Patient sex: M
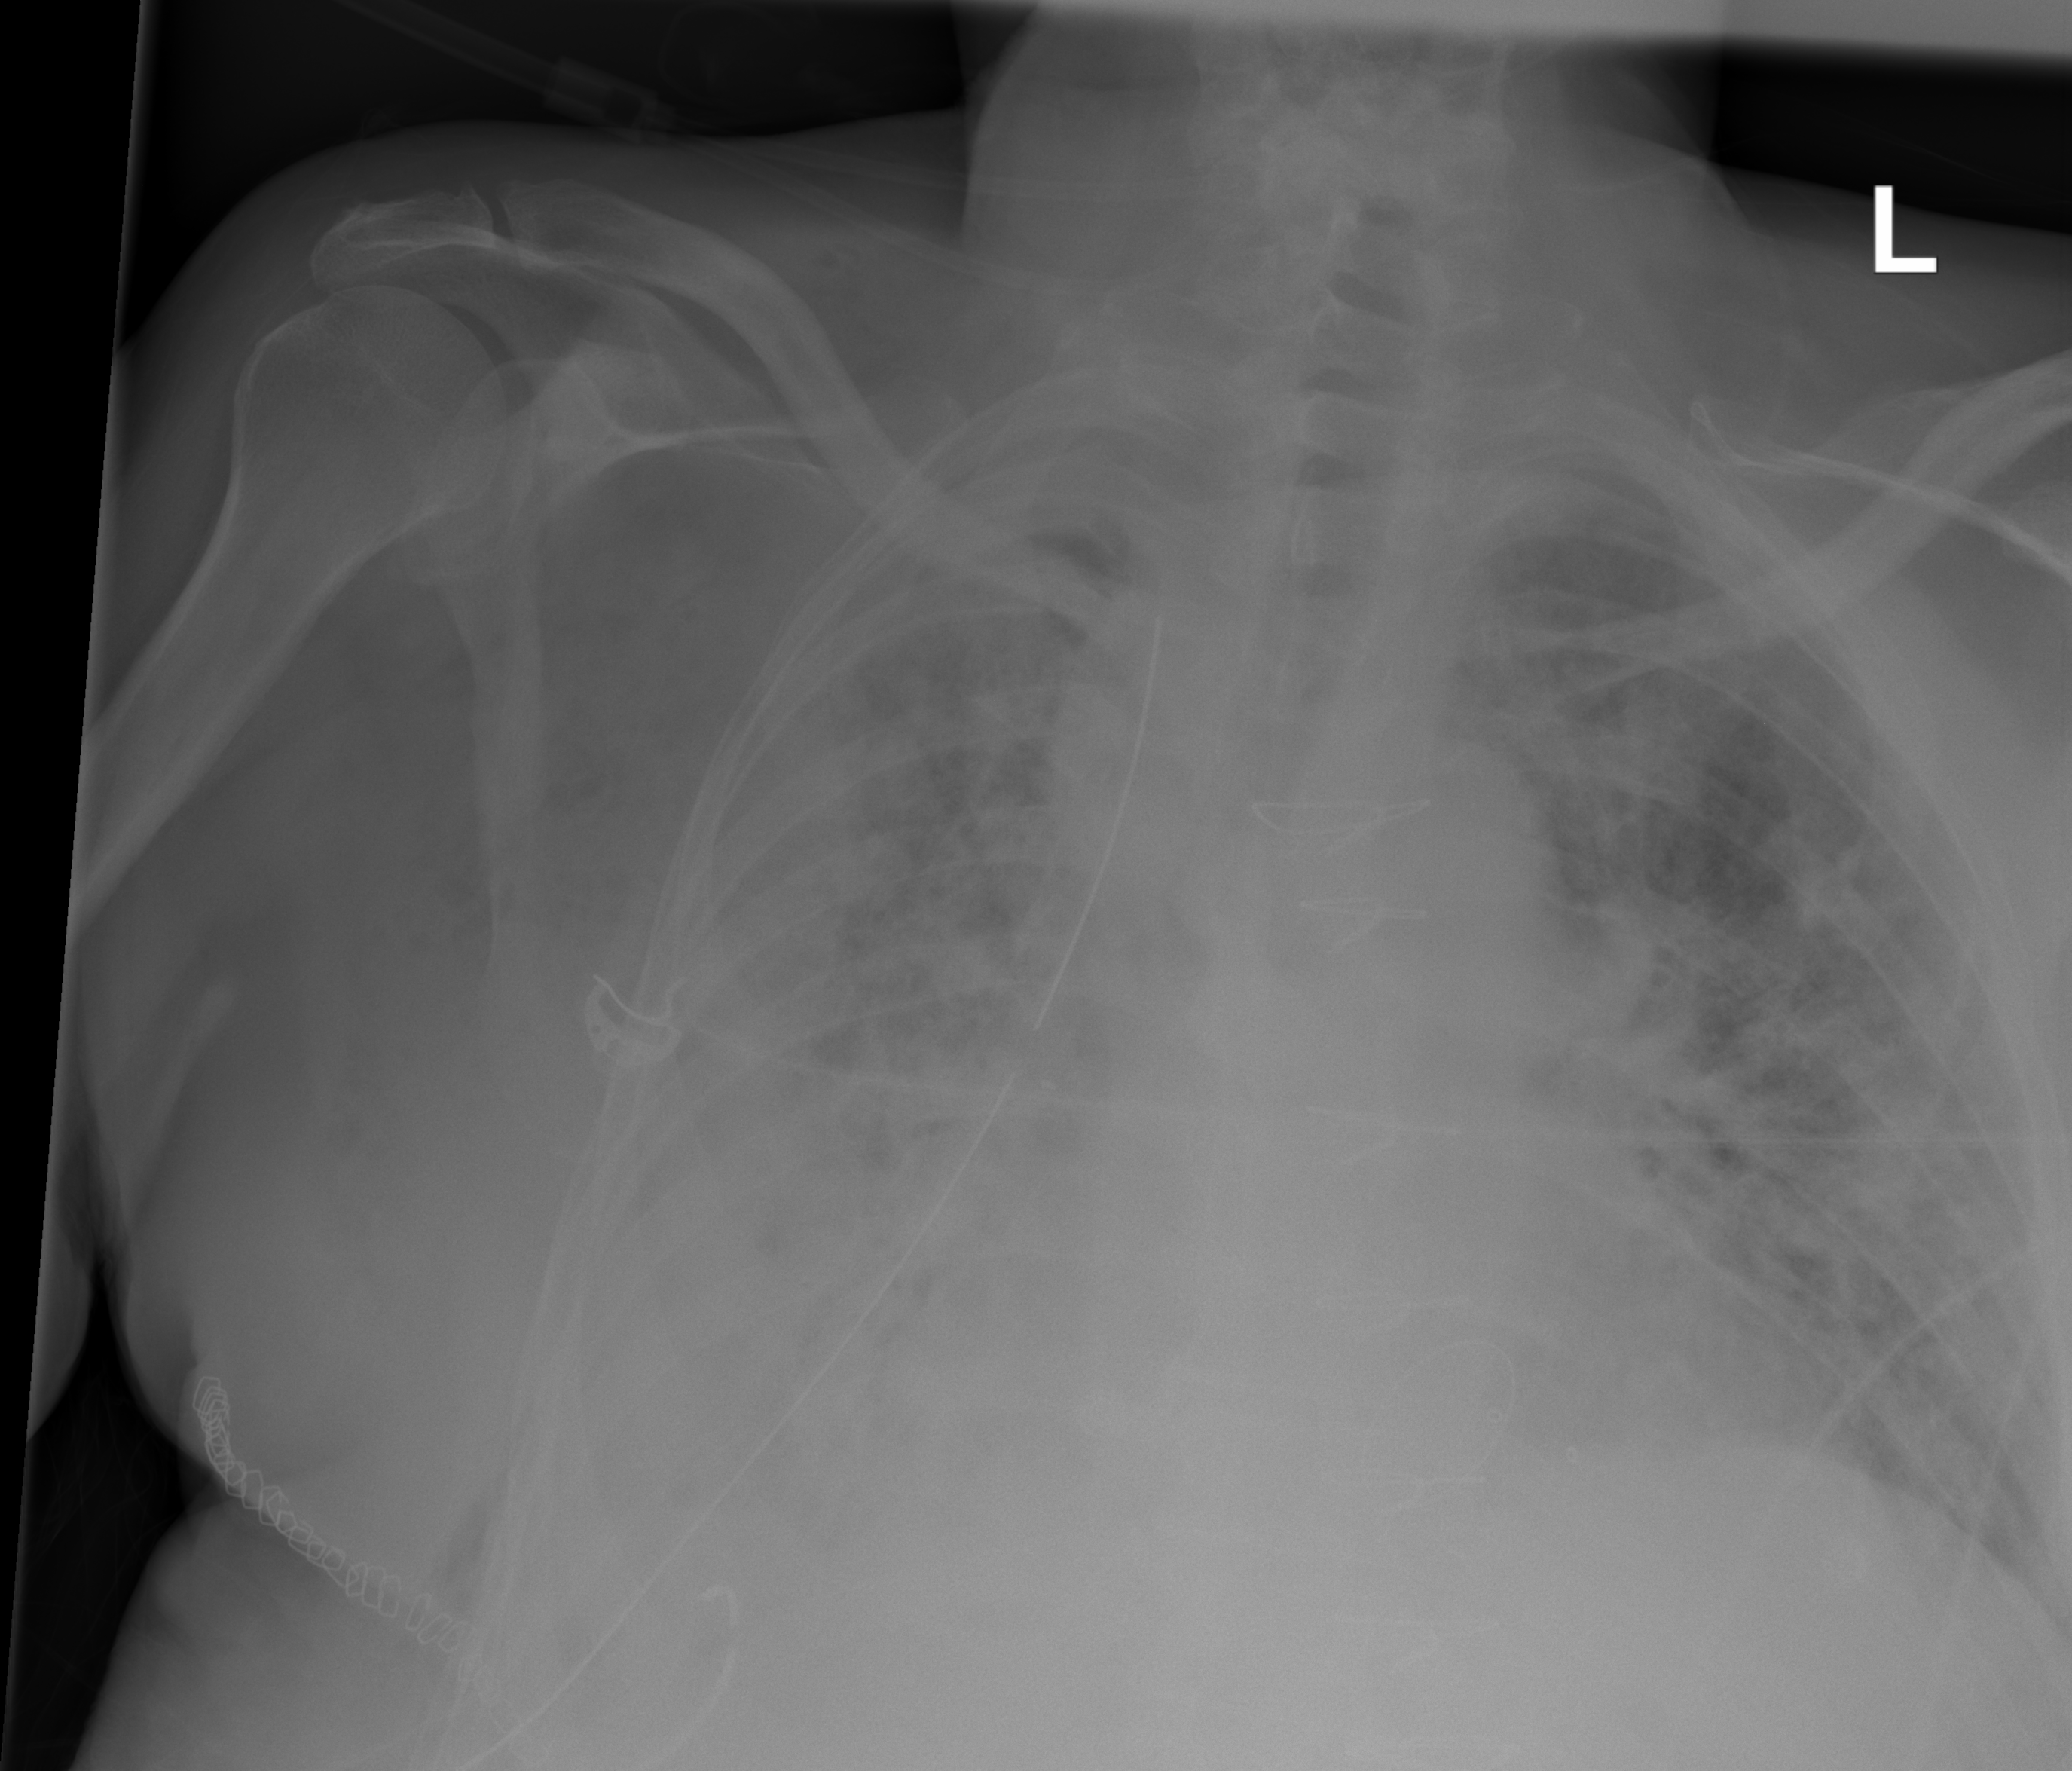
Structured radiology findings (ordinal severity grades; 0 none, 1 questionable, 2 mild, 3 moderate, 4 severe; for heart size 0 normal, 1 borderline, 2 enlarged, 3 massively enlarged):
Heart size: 2
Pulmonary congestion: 3
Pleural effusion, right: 3
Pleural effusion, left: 0
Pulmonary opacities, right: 4
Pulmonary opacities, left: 4
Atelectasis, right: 4
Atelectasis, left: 3